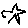
Label: star